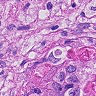
Metastatic tissue present: yes